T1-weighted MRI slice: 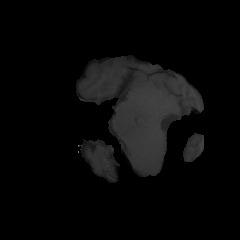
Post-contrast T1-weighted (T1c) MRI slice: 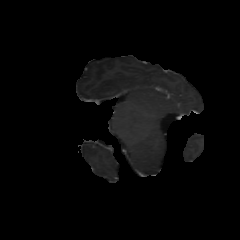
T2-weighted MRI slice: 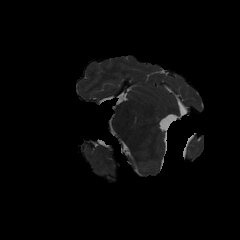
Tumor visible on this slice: no